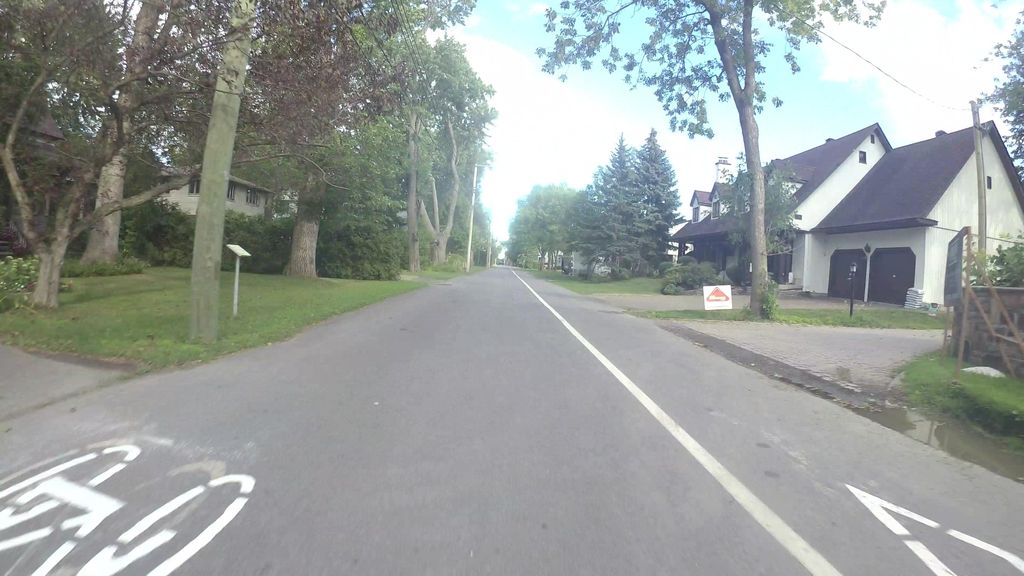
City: montreal